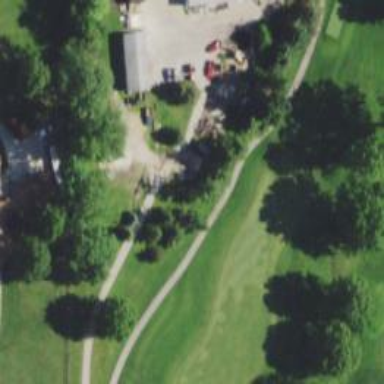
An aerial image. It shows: Path used for both walking and golf.